Question: I have a web application, and am tasked with adding secure sign-on to bolster security, akin to what Google has added to Google accounts.
Essentially, when a user logs in, we want to detect if the user has previously authorized this computer. If the computer has not been authorized, the user is sent a one-time password (via email, SMS, or phone call) that they must enter, where the user may choose to remember this computer. In the web application, we will track authorized devices, allowing users to see when/where they logged in from that device last, and deauthorize any devices if they so choose.
We require a solution that is very light touch (meaning, requiring no client-side software installation), and works with Safari, Chrome, Firefox, and IE 7+ (unfortunately). We will offer x509 security, which provides adequate security, but we still need a solution for customers that can't or won't use x509.
My intention is to store authorization information using cookies (or, potentially, using local storage, degrading to flash cookies, and then normal cookies).

Track two separate values (local data or cookies): a hash representing a secure sign-on token, as well as a device token. Both values are driven (and recorded) by the web application, and dictated to the client. The SSO token is dependent on the device as well as a sequence number. This effectively allows devices to be deauthorized (all SSO tokens become invalid) and mitigates replay (not effectively, though, which is why I'm asking this question) through the use of a sequence number, and uses a nonce.
With this solution, it's possible for someone to just copy the SSO and device tokens and use in another request. While the sequence number will help me detect such an abuse and thus deauthorize the device, the detection and response can only happen after the valid device and malicious request both attempt access, which is ample time for damage to be done.
I feel like using HMAC would be better. Track the device, the sequence, create a nonce, timestamp, and hash with a private key, then send the hash plus those values as plain text. Server does the same (in addition to validating the device and sequence) and compares. That seems much easier, and much more reliable.... assuming we can securely negotiate, exchange, and store private keys.
So then, how can I securely negotiate a private key for authorized device, and then securely store that key? Is it more possible, at least, if I settle for storing the private key using local storage or flash cookies and just say it's "good enough"? Or, is there something I can do to my original draft to mitigate the vulnerability I describe?
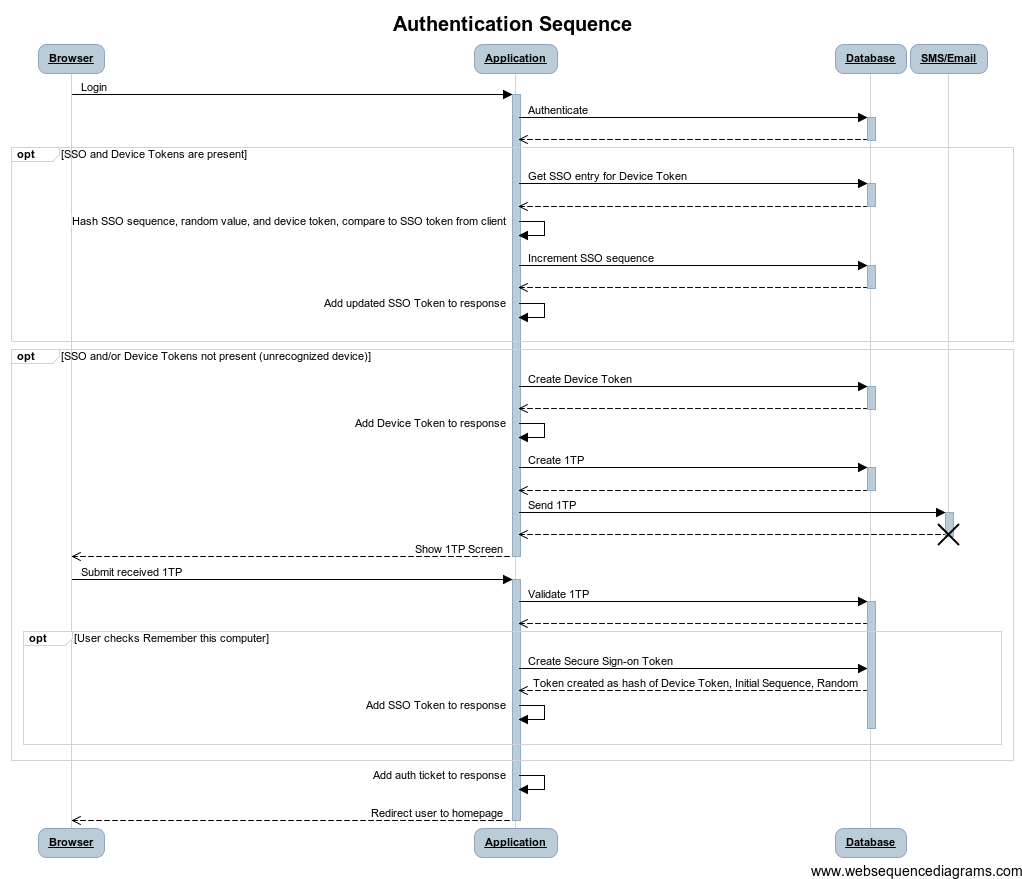
Answer: I suspect you are asking for more security than the system, as described, can provide. Put simply, if you can't control the client, it can (mis)use the SSO and device tokens in myriad (unintended) ways, as you are aware. It doesn't matter how well you design the other parts of your system; this is the Achilles heel of your system.
Put another way, in the system as you have described it, you are tasking and trusting the client's web browser to provide its device token and SSO token. Right? If so, how can you prevent the movement of these tokens to other devices? (See mitigation strategies, below.)
Now, to answer your questions head-on with this in mind:
> "So then, how can I securely negotiate a private key for authorized
device, and then securely store that key?"
It doesn't hurt to do this, but it isn't going to help, as I explain above.
> "Is it more possible, at least, if I settle for storing the private key using
local storage or flash cookies and just say it's "good enough"?
I can't tell you what "good enough" is. You should clearly communicate the "moving tokens" attack and help the customer make an informed decision.
> "Or, is there something I can do to my original draft to mitigate the vulnerability I describe?"
There are certainly mitigation strategies that depend on your user install base and your tolerance for risk.
The key question, as I see it -- think about the skills and abilities the kind of person who might move tokens from one machine to another -- can your mitigation strategy make a significant dent in that behavior without degrading the system performance and usability for "honest" users?
Here are some ideas:
- You could use two factor authentication, such as RSA SecurID. This won't prevent the moving of machine tokens, but it would require that the TFA move with it.- You can try to obfuscate or hide the local copies of these tokens, but this seems like security through obscurity only.- You could check a machine's MAC address. If it is harder to clone a MAC address than move a device token, this might be a useful layer of security.- You could try to require usage of certain customized browsers that "lock down" access to these tokens. This is just an idea; I don't know if it is practical.- If you know that machines are not physically supposed to move, you could examine network properties to look for evidence that a machine is in a different network location, and thus, physical location.- If you query and store (on the server, not the client) computer configuration information, you could detect if a token moves from one machine with one configuration to a machine with a different one. (This approach, of course, would complain when a machine gets upgraded.)- Instead of storing local device tokens, you could require the installation of an application that provides an authentication API to the web application. This application could embed itself somewhere on the computer that is hard to hack, root out, or move. (In this way, this application would provide a "two-factor authentication" system .)- In concert with, or separately from the above idea, You could install a separate "phone home" application on the device. It would "check in" from time to time with your server. If it changes network location, device configuration, or stops responding you could deny access accordingly.
I hope this helps. I don't consider myself a security expert, but I enjoy thinking through design problems. You might get some better responses if you ask over at <URL>